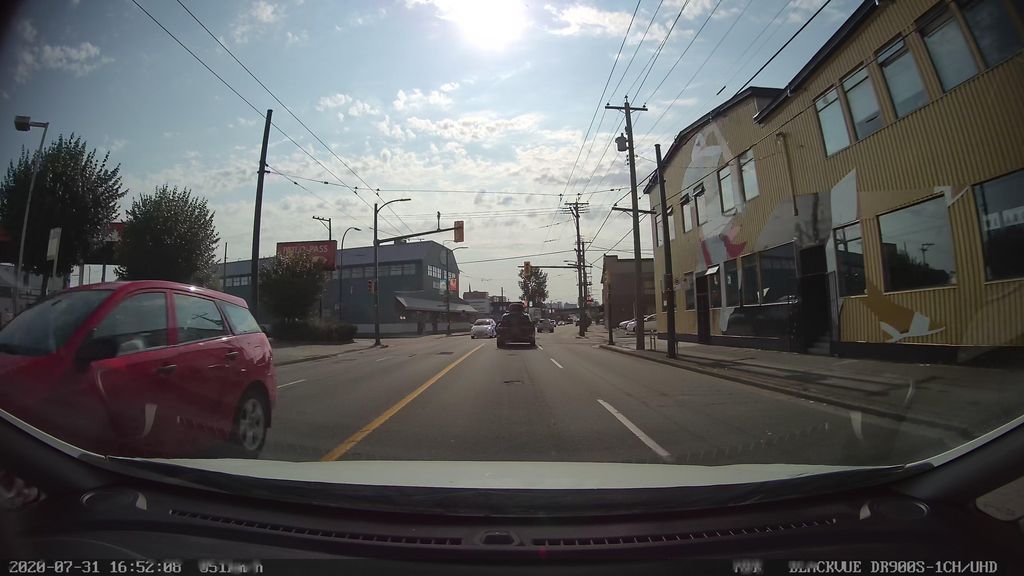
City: vancouver